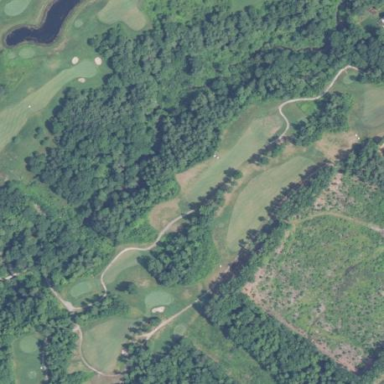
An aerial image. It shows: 9-hole golf course in leisure land setting.